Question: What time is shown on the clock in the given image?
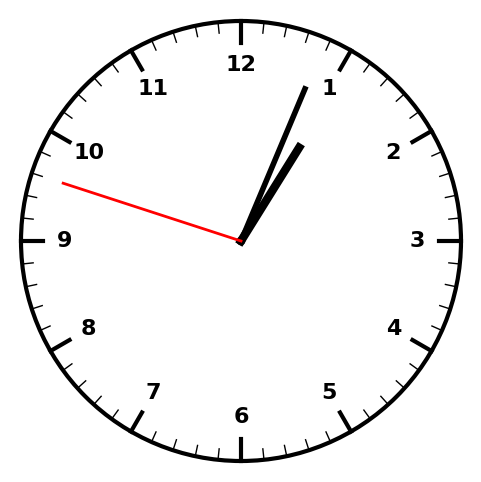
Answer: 01:03:48